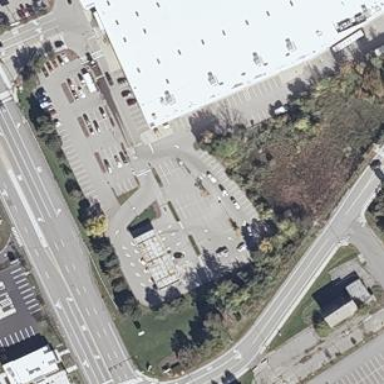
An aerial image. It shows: Paved parking area.